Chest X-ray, AP view. Patient: 34 years old, sex M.
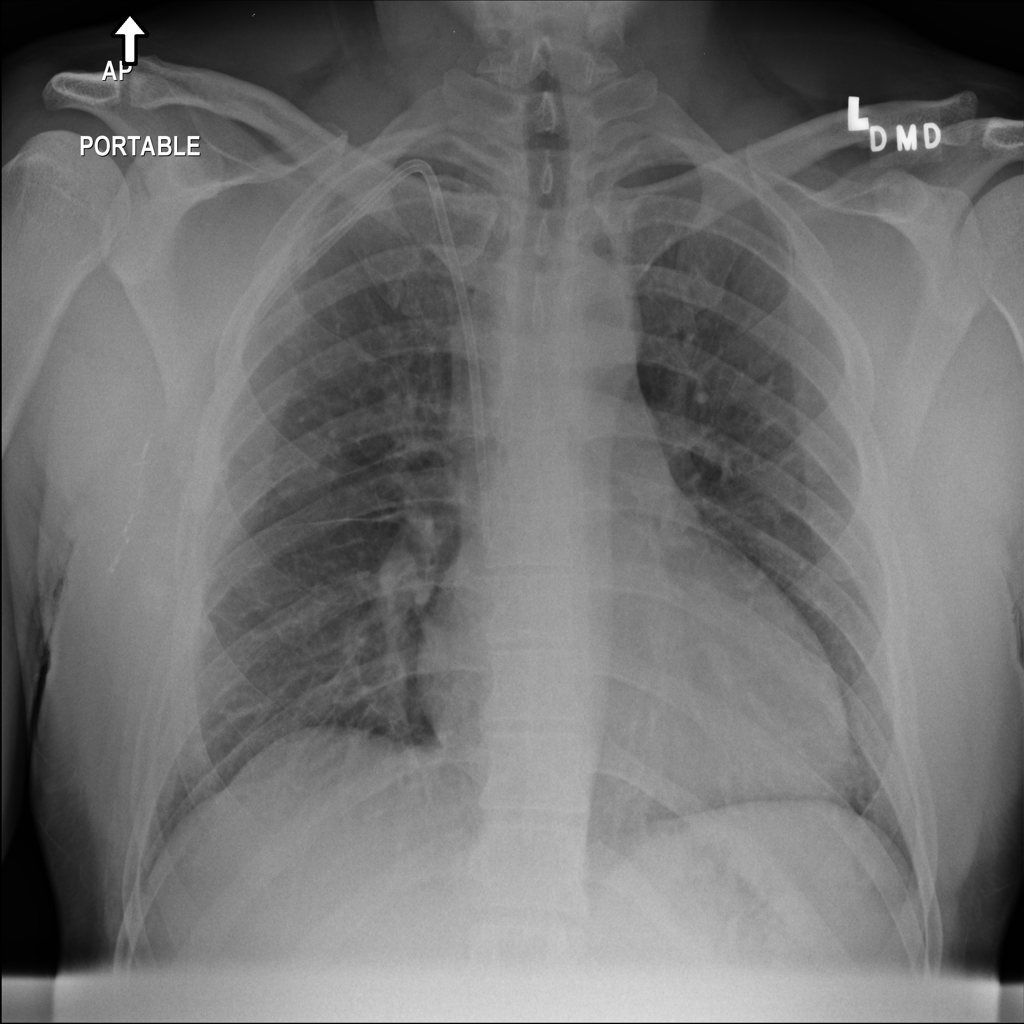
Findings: No Finding